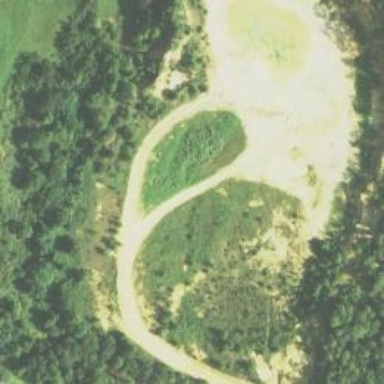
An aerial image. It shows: Sand quarry.